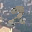
Label: 2